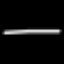
Label: line